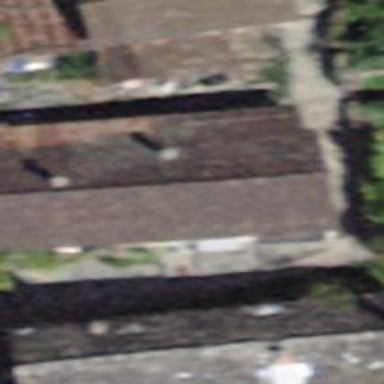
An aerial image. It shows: Detached building.